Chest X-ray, PA view. Patient: 72 years old, sex M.
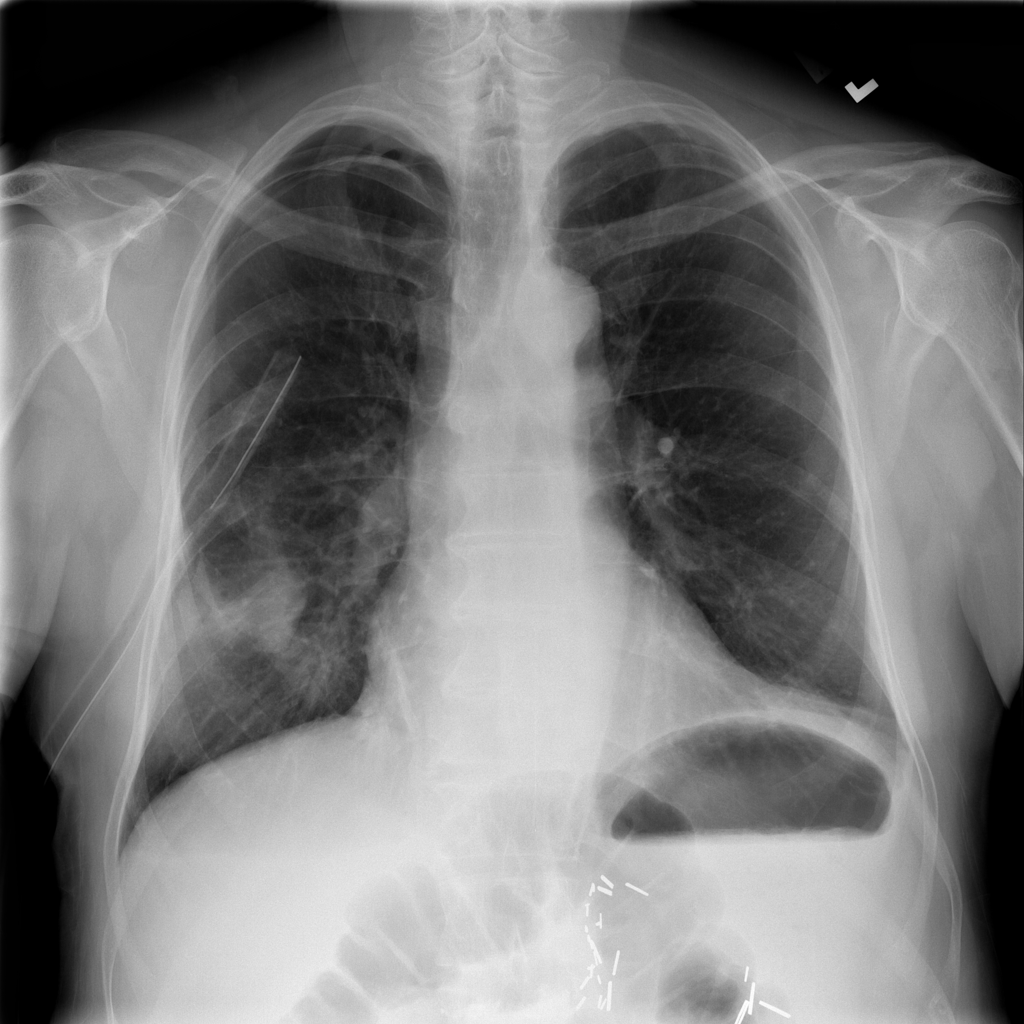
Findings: Mass, Pneumothorax